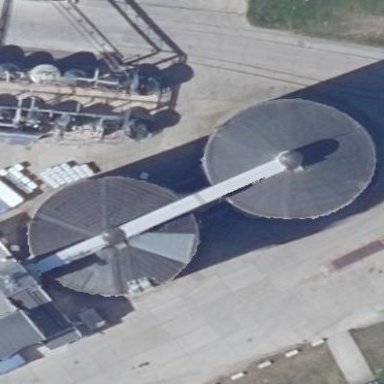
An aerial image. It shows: Silo building.